Question: I am trying to create an array of random numbers using Numpy's random exponential distribution. I've got this working fine, however I have one extra requirement for my project and that is the ability to specify precisely how many array elements have a certain value.
Let me explain (code is below, but I'll have a go at explaining it here): I generate my random exponential distribution and plot a histogram of the data, producing a nice exponential curve. What I really want to be able to do is use a variable to specify the y-intercept of this curve (point where curve meets the y-axis). I can achieve this in a basic way by changing the number of bins in my histogram, but this only changes the plot and not the original data.
I have inserted the bones of my code here. To give some context, I am trying to create the exponential disc of a galaxy, hence the random array I want to generate is an array of radii and the variable I want to be able to specify is the number density in the centre of the galaxy:
'''
import numpy as N
import matplotlib.pyplot as P
n = 1000
scale_radius = 2
central_surface_density = 100 #I would like this to be the controlling variable, even if it's specification had knock on effects on n.
radius_array = N.random.exponential(scale_radius,(n,1))
P.figure()
nbins = 100
number_density, radii = N.histogram(radius_array, bins=nbins,normed=False)
P.plot(radii[0:-1], number_density)
P.xlabel('$R$')
P.ylabel(r'$\Sigma$')
P.ylim(0, central_surface_density)
P.legend()
P.show()
'''
This code creates the following histogram:

So, to summarise, I would like to be able to specify where this plot intercepts the y-axis by controlling how I've generated the data, not by changing how the histogram has been plotted.
Any help or requests for further clarification would be very much appreciated.
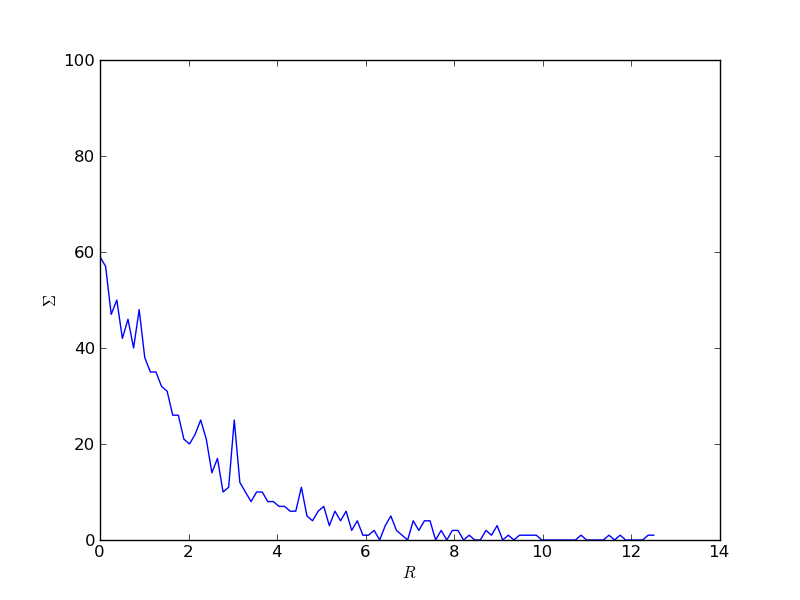
Answer: According to the docs for <URL>.
What you want is this function evaluated at 'f(x=0)=lambda=1/beta'. Therefore in a normed distribution, your y-intercept should just be the inverse of the numpy function:
'''
import numpy as np
import pylab as plt
target = 250
beta = 1.0/target
Y = np.random.exponential(beta, 5000)
plt.hist(Y, normed=True, bins=200,lw=0,alpha=.8)
plt.plot([0,max(Y)],[target,target],'r--')
plt.ylim(0,target*1.1)
plt.show()
'''

Yes the y-intercept of the will change with different bin sizes, but this doesn't mean anything. The only thing that you can reasonably talk about here is the underlying probability distribution (hence the 'normed=true')